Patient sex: M
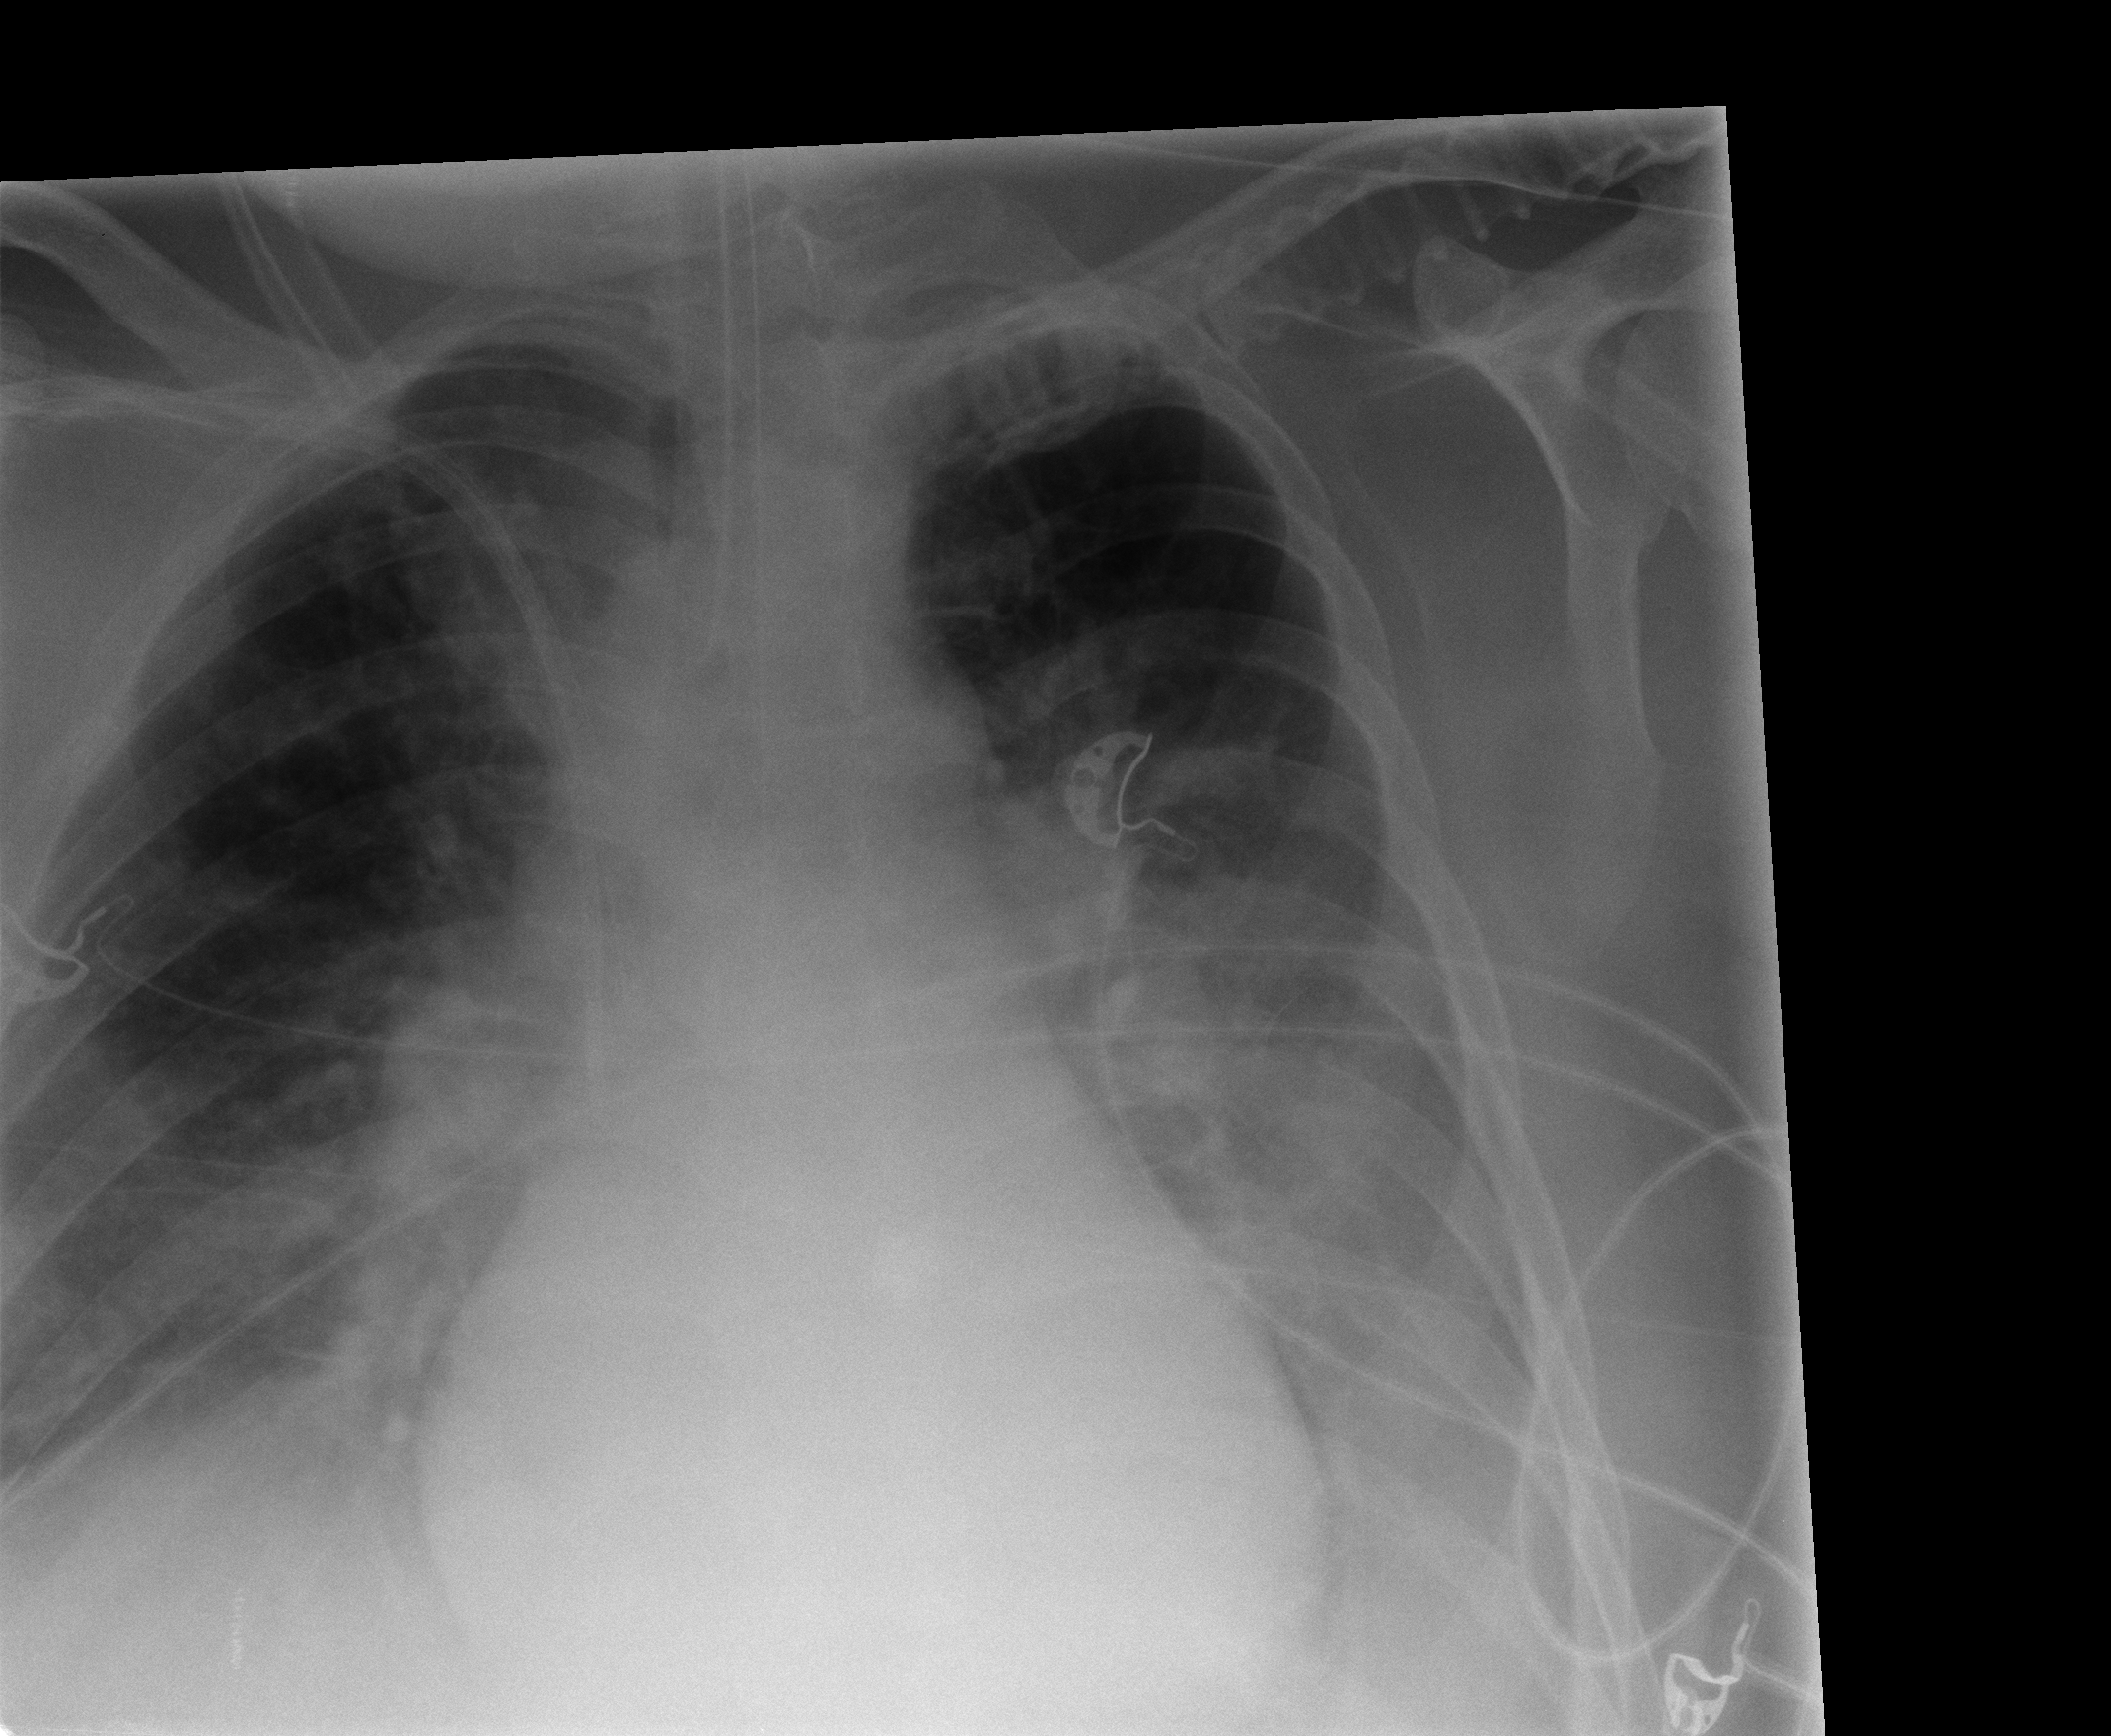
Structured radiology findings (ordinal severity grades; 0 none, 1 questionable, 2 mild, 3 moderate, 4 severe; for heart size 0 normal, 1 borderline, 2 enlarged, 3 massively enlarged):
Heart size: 0
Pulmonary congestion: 1
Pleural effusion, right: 2
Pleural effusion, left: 3
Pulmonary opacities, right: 2
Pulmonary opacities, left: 2
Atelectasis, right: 3
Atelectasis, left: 3